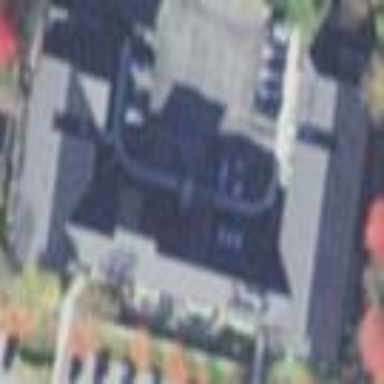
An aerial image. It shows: Nursing home building.